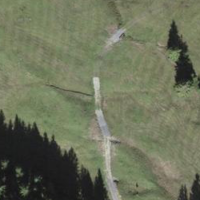
EUNIS habitat code: 23
Species observed at this site:
Caltha palustris